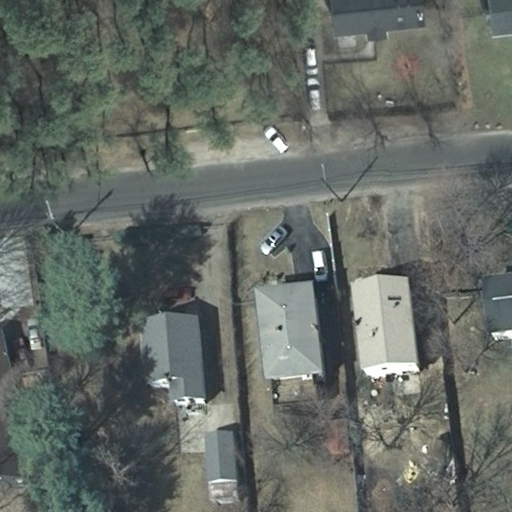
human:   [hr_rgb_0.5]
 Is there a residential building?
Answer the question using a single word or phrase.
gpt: yes

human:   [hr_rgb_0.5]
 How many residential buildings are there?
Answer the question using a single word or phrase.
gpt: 7

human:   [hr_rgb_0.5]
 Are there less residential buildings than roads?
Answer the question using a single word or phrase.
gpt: no

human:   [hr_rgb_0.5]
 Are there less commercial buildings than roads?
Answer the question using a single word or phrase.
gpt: yes

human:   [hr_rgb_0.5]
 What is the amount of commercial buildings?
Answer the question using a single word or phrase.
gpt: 0

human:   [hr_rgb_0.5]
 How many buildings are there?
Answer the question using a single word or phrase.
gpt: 9

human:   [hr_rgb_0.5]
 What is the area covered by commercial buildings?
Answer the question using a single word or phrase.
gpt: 0m2

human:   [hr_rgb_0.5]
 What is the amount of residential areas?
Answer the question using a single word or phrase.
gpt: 1

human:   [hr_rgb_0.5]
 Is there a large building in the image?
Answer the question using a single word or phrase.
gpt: no

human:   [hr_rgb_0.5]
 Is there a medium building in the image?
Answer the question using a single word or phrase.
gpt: yes

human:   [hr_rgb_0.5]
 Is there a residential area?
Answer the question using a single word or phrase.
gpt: yes

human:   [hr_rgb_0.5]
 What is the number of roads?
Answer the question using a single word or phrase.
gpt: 1

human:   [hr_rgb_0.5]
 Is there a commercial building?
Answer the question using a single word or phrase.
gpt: no

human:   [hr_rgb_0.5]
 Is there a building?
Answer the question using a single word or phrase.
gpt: yes

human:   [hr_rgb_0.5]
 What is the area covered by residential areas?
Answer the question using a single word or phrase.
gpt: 10611m2

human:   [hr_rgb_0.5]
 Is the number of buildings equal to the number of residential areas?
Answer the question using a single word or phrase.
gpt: no

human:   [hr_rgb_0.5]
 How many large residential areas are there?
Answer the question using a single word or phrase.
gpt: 1

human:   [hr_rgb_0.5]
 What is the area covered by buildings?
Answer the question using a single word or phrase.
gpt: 1102m2

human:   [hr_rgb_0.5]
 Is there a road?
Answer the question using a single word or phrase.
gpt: yes

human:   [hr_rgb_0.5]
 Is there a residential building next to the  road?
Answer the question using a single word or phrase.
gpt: yes

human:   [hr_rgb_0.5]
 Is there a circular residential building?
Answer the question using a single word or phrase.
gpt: no

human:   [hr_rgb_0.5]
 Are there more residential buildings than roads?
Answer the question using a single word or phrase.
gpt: yes

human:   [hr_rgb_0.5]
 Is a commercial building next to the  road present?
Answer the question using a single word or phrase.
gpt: no

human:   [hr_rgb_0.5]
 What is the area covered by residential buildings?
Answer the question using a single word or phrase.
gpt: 993m2

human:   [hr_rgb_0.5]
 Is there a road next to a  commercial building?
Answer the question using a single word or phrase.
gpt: no

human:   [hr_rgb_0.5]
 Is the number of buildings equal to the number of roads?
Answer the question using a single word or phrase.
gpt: no

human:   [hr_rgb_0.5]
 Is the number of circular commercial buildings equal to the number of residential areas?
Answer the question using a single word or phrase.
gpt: no

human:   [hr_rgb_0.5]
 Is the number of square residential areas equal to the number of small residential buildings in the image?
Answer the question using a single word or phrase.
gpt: no

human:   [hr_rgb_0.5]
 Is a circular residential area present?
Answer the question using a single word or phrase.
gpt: no

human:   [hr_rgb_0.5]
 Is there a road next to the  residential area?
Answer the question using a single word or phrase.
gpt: yes

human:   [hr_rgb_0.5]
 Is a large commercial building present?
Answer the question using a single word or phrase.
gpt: no

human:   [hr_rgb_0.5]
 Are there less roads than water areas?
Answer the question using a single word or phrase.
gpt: no

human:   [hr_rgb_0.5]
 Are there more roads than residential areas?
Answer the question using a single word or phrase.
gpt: no

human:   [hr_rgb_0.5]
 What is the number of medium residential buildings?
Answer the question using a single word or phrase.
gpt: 4

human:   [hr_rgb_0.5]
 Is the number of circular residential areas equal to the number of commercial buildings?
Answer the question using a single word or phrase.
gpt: yes

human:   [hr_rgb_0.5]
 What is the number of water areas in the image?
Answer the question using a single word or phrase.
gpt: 0

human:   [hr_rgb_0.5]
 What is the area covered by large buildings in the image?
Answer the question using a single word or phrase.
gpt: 0m2

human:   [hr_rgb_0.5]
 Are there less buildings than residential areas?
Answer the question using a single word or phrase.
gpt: no

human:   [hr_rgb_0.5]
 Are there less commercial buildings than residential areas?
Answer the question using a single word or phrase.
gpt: yes

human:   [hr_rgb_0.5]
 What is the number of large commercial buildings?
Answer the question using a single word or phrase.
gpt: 0

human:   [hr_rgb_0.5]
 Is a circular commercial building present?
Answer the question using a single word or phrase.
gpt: no

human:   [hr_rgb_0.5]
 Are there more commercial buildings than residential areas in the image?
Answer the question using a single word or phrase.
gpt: no

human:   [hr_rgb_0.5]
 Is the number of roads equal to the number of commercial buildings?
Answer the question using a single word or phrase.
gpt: no

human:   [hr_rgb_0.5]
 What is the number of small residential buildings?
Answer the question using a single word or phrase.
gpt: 3

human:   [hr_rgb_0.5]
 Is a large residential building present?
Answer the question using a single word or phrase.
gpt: no

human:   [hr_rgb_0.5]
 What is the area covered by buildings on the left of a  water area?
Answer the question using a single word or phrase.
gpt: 0m2

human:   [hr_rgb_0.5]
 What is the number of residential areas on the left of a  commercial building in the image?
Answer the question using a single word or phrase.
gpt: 0

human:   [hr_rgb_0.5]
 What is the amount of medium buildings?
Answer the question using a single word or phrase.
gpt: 4

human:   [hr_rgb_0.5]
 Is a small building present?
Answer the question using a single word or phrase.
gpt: yes

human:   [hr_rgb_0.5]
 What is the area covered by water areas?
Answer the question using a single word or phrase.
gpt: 0m2

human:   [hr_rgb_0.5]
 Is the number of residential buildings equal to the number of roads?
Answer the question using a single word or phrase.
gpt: no

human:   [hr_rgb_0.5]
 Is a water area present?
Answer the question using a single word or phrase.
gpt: no

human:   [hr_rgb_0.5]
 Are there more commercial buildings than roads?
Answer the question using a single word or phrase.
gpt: no

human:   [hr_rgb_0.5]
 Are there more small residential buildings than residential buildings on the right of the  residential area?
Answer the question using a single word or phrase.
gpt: no

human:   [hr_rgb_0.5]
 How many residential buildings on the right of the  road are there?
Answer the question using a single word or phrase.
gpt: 5

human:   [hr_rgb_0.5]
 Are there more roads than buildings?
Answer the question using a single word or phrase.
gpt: no

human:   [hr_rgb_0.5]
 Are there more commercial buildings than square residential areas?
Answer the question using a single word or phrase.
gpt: no

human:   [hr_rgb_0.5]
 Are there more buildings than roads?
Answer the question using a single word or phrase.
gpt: yes

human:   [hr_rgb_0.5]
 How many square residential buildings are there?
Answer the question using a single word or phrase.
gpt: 0

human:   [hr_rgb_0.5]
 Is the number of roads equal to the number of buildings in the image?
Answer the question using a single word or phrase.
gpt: no

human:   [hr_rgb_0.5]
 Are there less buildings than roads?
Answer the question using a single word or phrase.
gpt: no

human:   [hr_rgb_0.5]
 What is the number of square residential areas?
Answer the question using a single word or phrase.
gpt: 0

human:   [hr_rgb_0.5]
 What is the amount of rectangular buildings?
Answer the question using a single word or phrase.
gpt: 5

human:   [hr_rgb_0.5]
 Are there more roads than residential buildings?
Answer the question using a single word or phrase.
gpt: no